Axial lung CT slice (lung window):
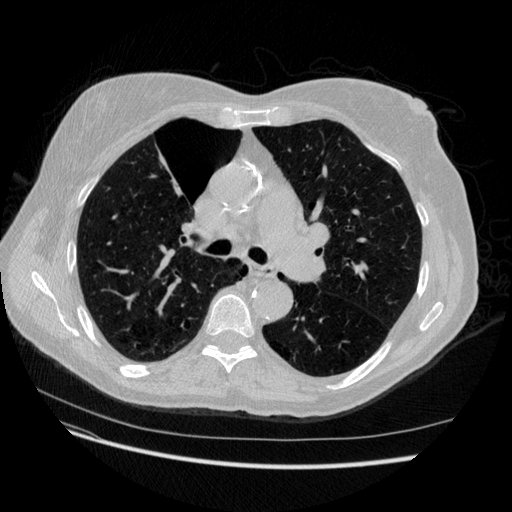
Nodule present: no